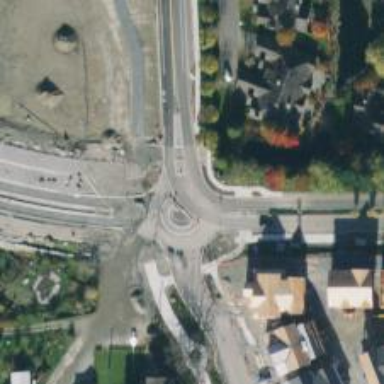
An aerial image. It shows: Tertiary road leading to roundabout.